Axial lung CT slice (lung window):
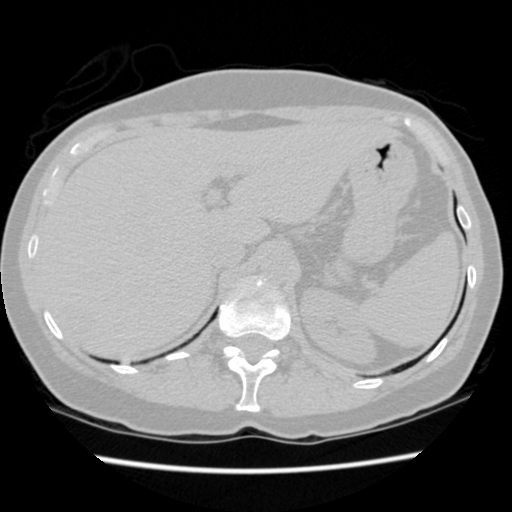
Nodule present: no